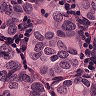
Metastatic tissue present: yes